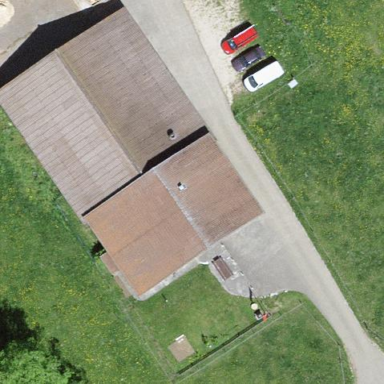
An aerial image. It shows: Farm building.